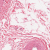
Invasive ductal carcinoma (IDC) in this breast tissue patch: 0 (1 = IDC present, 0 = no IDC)